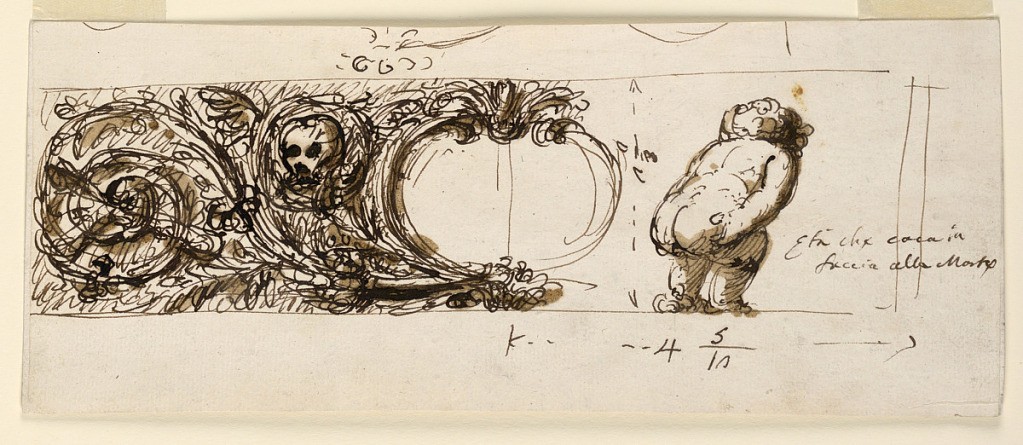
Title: Design for a Frieze: "Time"
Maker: Giuseppe Barberi, Italian, 1746–1809
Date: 1780–1800
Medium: Pen and brown ink, brush and brown wash on off-white laid paper, lined
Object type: Drawing
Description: The left half. The central motif is the frame of an escutcheon. From it, below, springs a rinceau with two spirals, the first one framing a skull. The frame of the right half is outlined and the height and width of the right half are indicated. Inside, a nude figure is drawn, seen from the back. Caption: "Età che caca / in faccio alla Morte". On top strokes and part of a motif belonging to sketches.